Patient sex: M
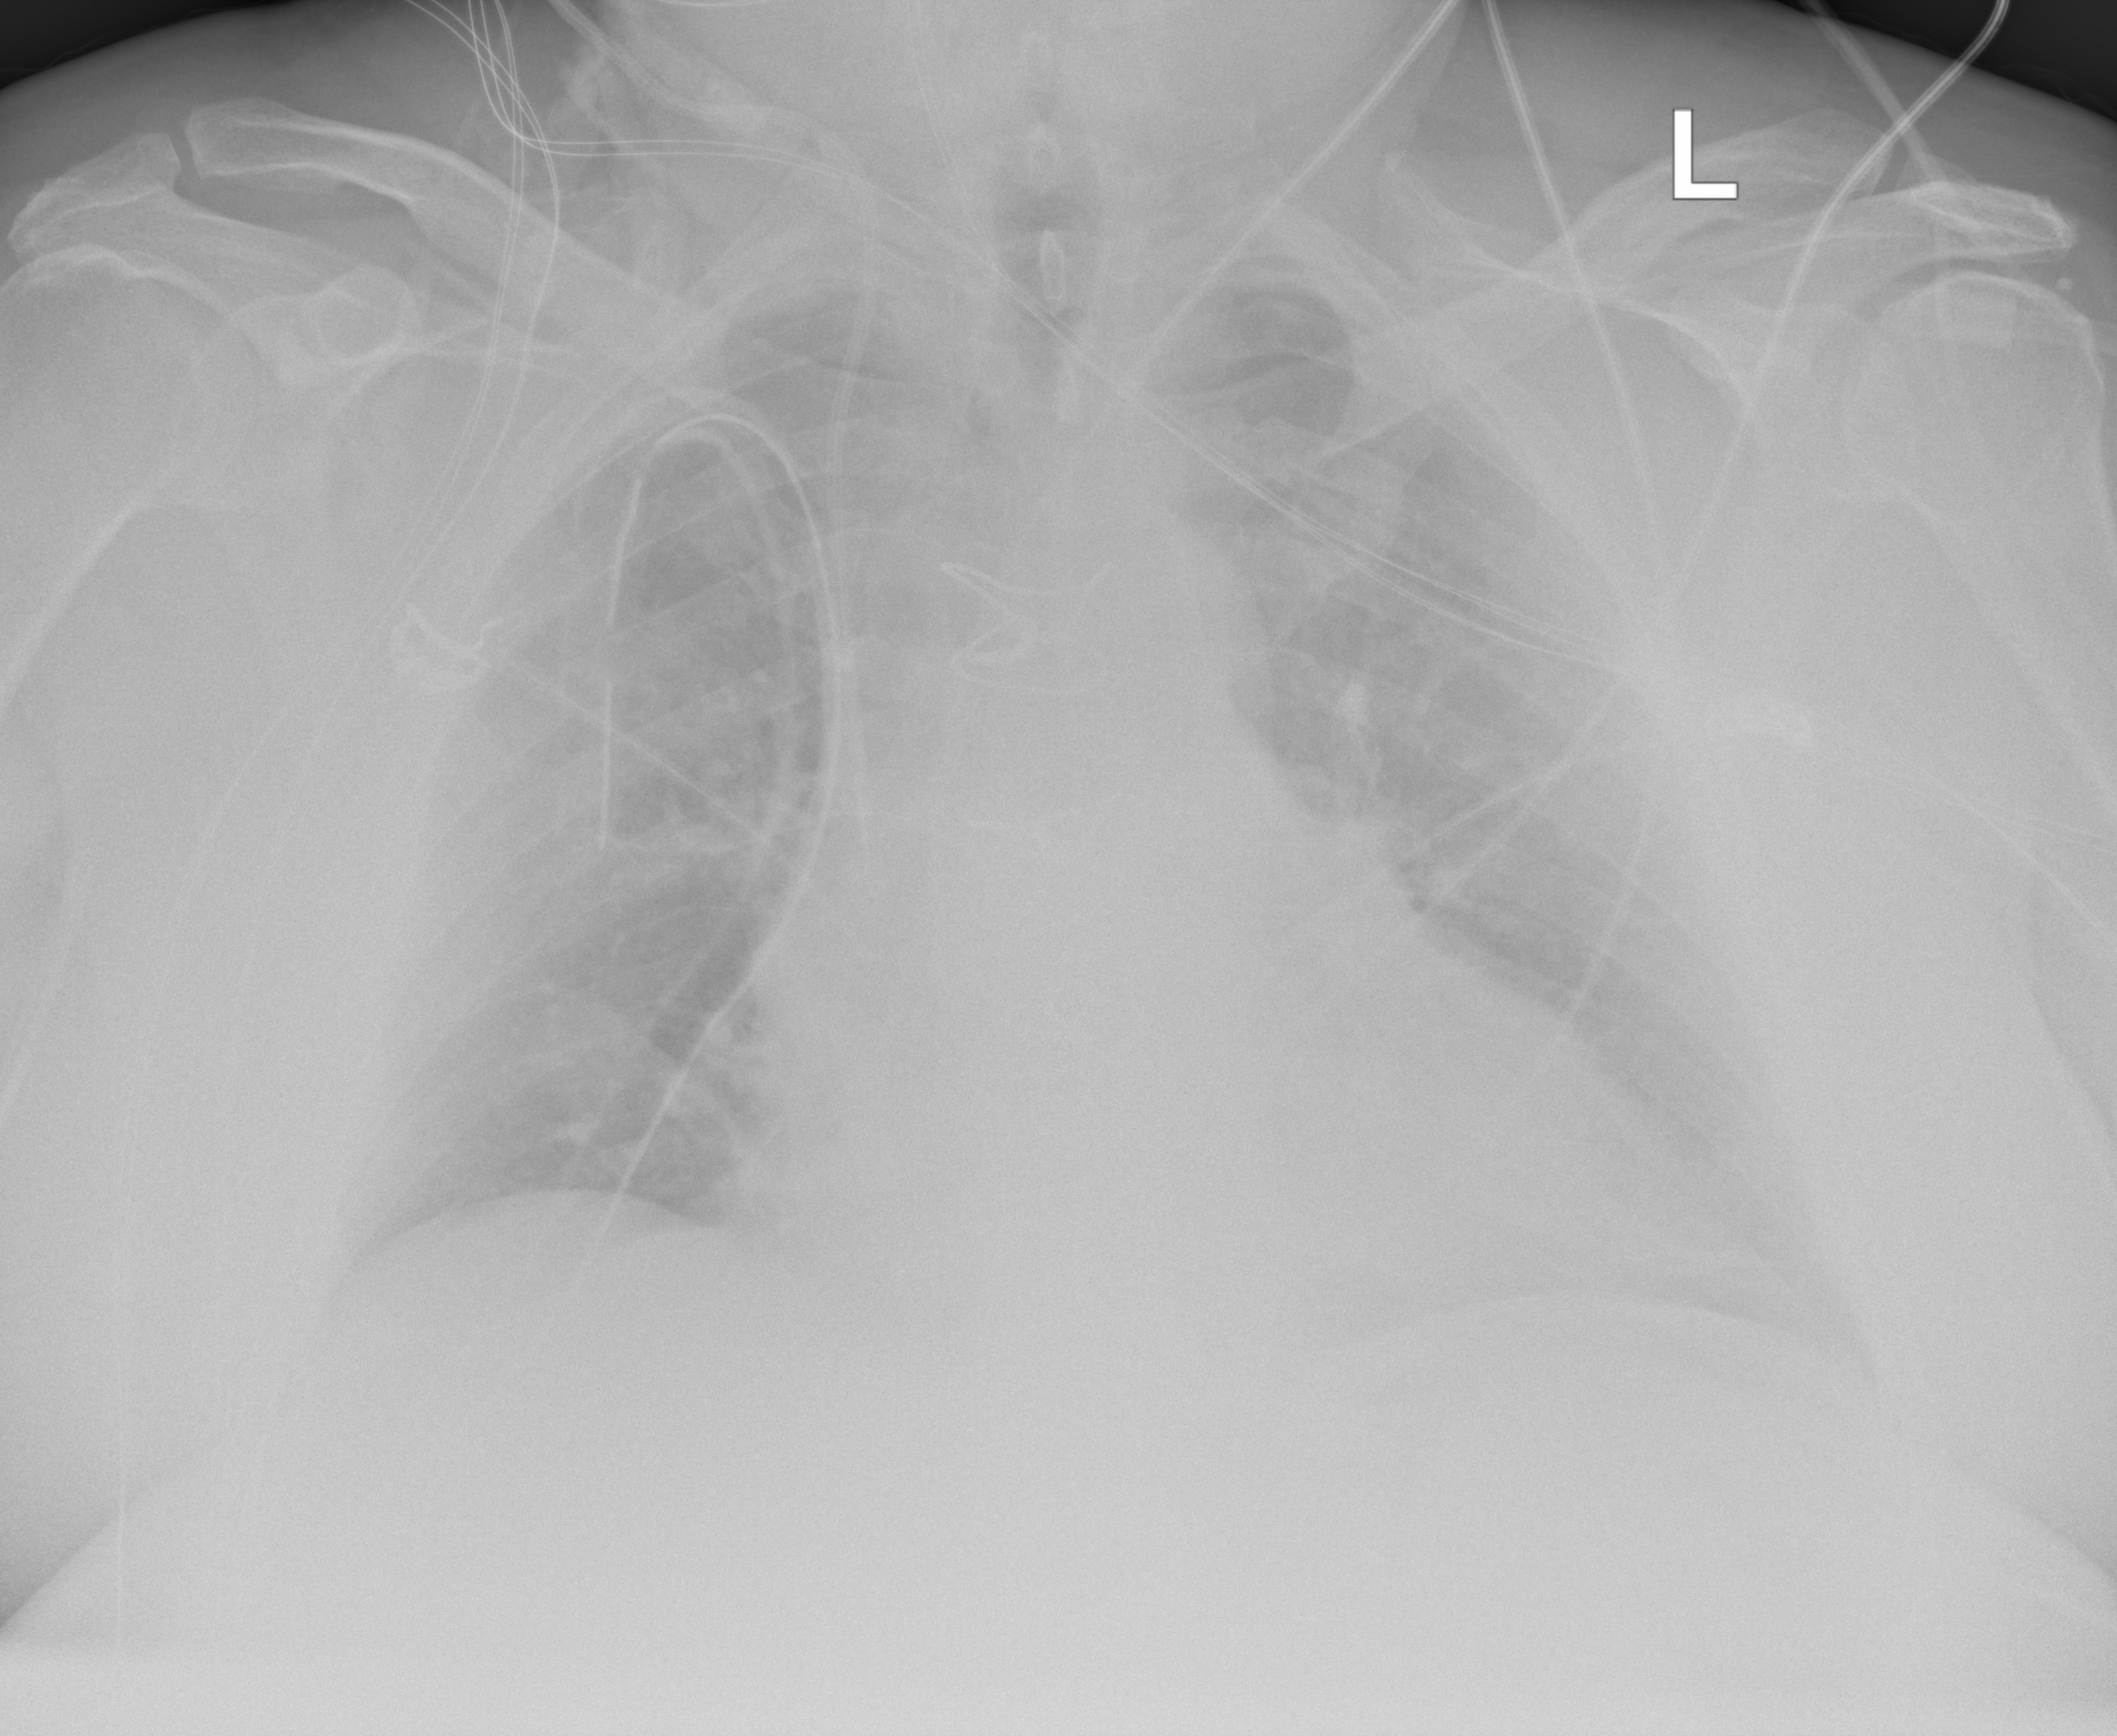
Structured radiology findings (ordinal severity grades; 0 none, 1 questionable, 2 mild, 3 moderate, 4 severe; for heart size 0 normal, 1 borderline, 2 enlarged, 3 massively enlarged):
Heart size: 2
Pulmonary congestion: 2
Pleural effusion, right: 1
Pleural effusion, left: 0
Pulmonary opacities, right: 0
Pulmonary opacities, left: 0
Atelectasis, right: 2
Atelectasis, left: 2